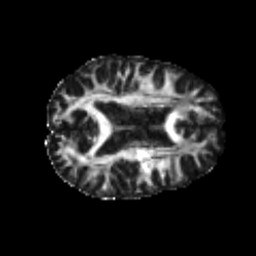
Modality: FA
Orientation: axial
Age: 20
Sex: female
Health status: healthy
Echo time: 0.074 s